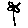
Label: flower